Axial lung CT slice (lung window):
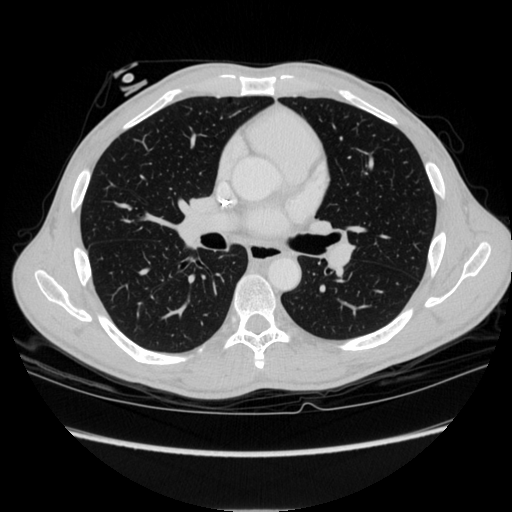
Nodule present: no